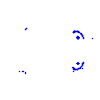
Particle: proton